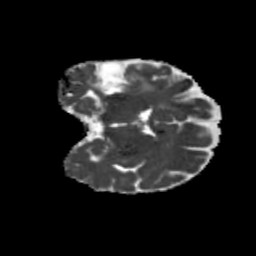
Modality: MD
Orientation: coronal
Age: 46
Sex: female
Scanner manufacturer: siemens
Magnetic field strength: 3 T
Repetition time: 5.25 s
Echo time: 0.08 s